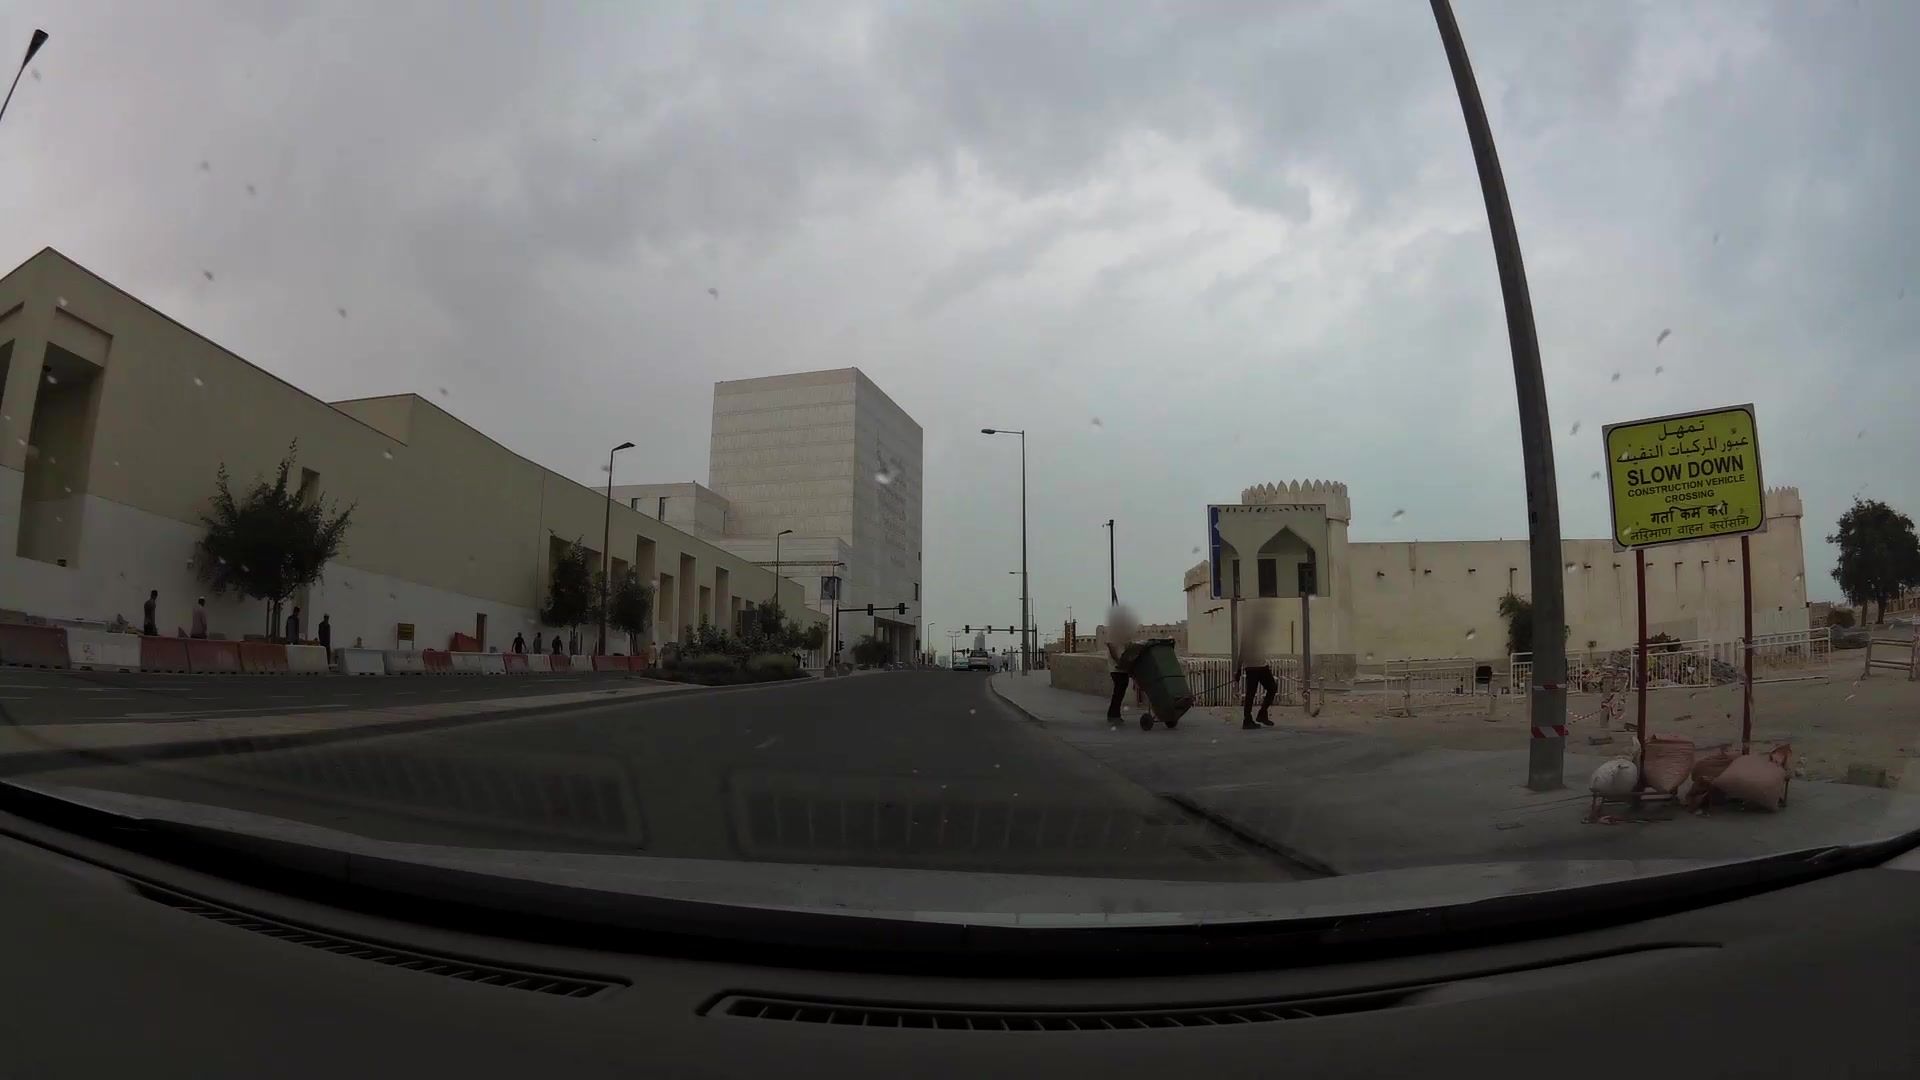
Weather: cloudy
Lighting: day
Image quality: good
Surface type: driving surface
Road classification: tertiary, tertiary_link
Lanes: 2, 1
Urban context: urban centre
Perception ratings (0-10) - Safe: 4.16, Lively: 4.94, Beautiful: 0.48, Boring: 1.94, Depressing: 4.82, Wealthy: 3.22